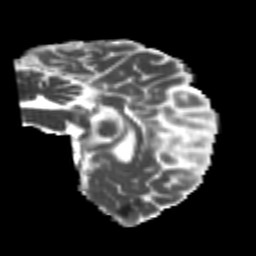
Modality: MD
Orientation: sagittal
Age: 24
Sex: female
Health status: healthy
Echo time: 0.074 s